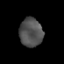
Tissue: prostate
Cell type: T cells
Senescence score: 0.249
Nuclear area (px): 655
Mean DAPI intensity: 80.757